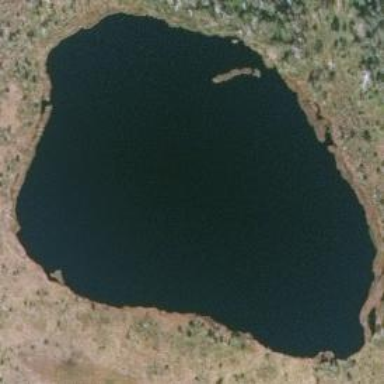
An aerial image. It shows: Beautiful lake surrounded by nature.